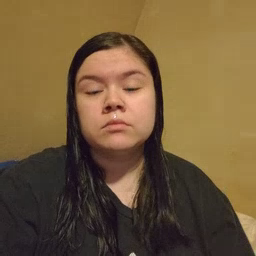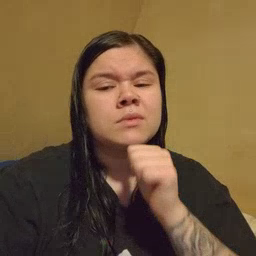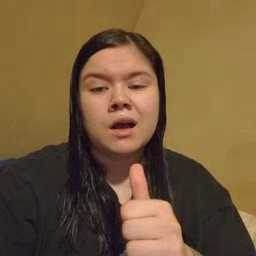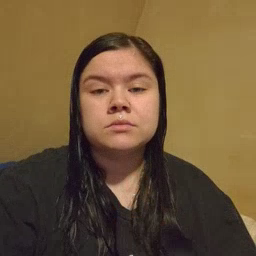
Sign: not